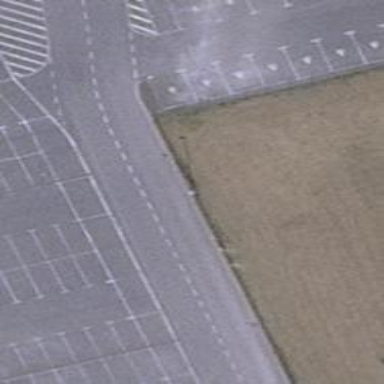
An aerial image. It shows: Asphalt parking aisle designated as service road.